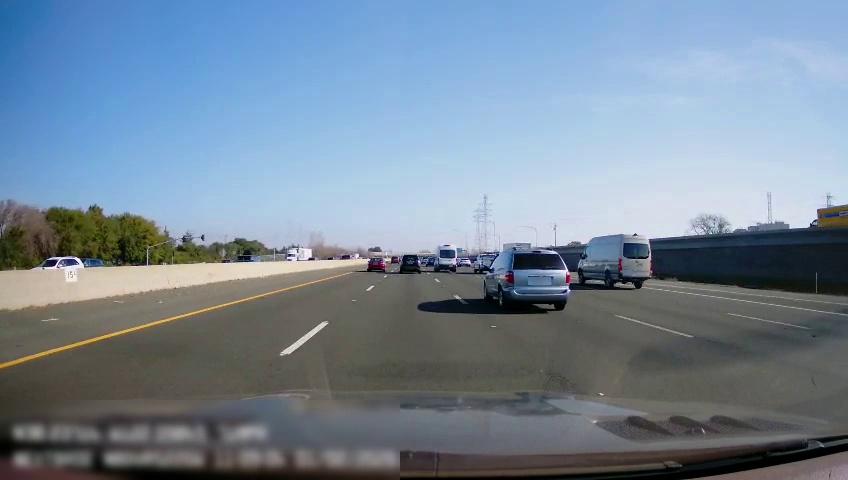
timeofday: Day
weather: Sunny
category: Drivable Space
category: Vehicles | Truck
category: Vehicles | Van
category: Vehicles | Truck
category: Vehicles | Truck
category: Vehicles | Car
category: Vehicles | Van
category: Vehicles | SUV
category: Vehicles | Van
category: Vehicles | Car
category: Vehicles | Car
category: Vehicles | Car
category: Vehicles | Car
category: Vehicles | Truck
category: Lanes | Alternate Lane
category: Lanes | Current Lane
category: Lanes | Current Lane
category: Lanes | Alternate Lane
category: Lanes | Alternate Lane
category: Lanes | Alternate Lane
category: Lanes | Alternate Lane